Question: I'm using jQuery 'slideToggle()' to achieve an accordion effect. I'm not using the accordion control for specification and better customization reasons. The problem that I'm facing is that after the target element has been toggled, its parent does not maintain the vertical position, i.e. it slides down (see image bellow and <URL>. I wasn't able to find anything useful in the Documentation and the other examples with "slide from bottom to top" do not correspond to my desired effect.
Is there any way to keep the parent at the same top vertical position?

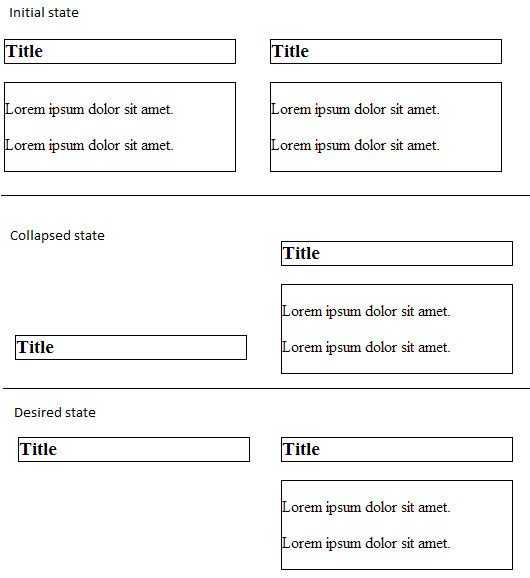
Answer: Add the following to your CSS:
'''
.accordionWrapper {
vertical-align: top;
}
'''
<URL>
This happens because you're using 'display: inline-block;' to display the accordionWrappers; inline elements are vertically-aligned to the bottom by default.
<URL>